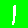
Digit: 1